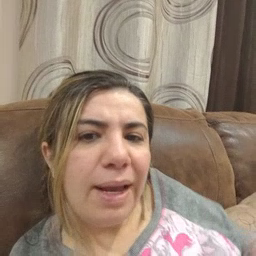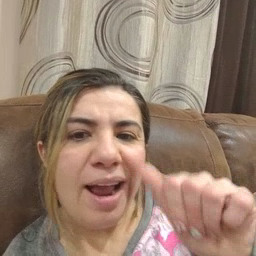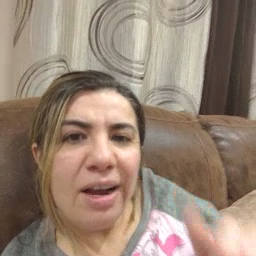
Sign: nuts